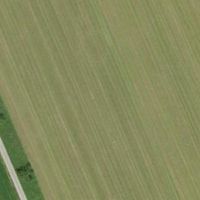
EUNIS habitat code: 52
Species observed at this site:
Milvus milvus
Picus viridis